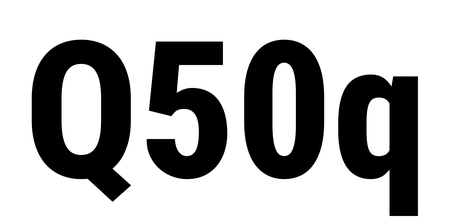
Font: Roboto_Condensed_ExtraBold